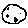
Label: moon